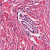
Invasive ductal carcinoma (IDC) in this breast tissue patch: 0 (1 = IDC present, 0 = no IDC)